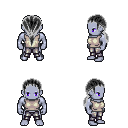
a pixel art fantasy rpg character, male body template, dark elf, purple skin, white sleeveless shirt, metal pants, gray ponytail hairstyle, four views (front, back, left, right), 2x2 character sprite sheet, small pixel art, hard edges, no anti-aliasing